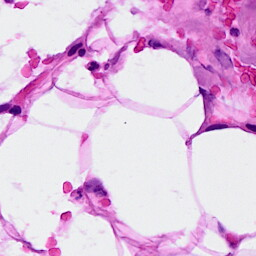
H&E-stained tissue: Breast